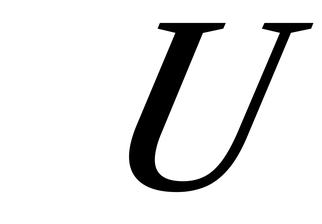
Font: LibreCaslonText-Italic_Medium_Italic